You are looking at the envelope spectrum of a bearing's vibration signal. The marked vertical lines are the theoretical fault frequencies for the outer race, inner race, rolling elements, and cage. What is the most likely bearing condition (normal, inner_race, outer_race, ball)?
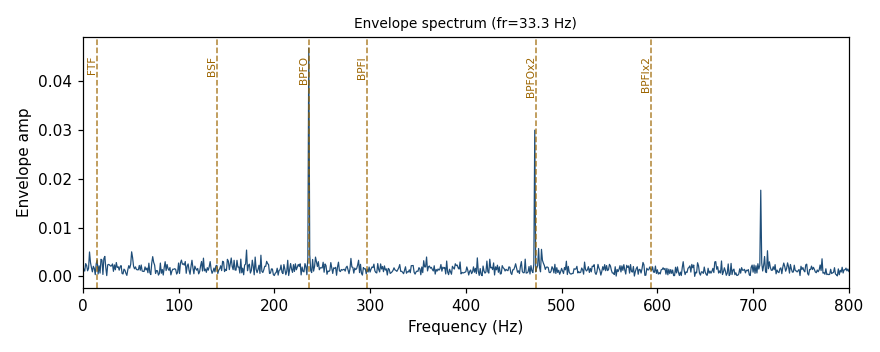
Answer: outer_race